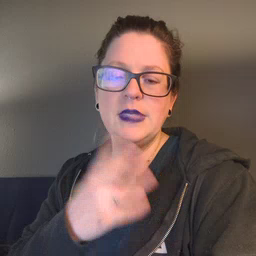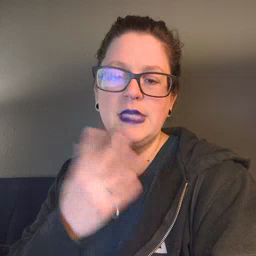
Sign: finger